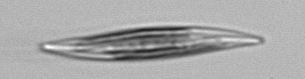
Label: Pleurosigma